Question: I am using Android 4.0 and above . I need to install support libraries for one of the old project which I want to run . But it gives me an error while installing from Eclipse.Why is it and how can I solve it ? I have disabled my Antivirus , closed all the programs and windows except Eclipse and tried but still the error prevails.

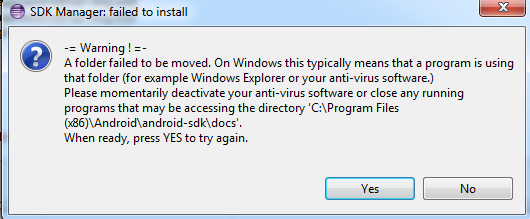
Answer: You can just download it from <URL>. Add this to your 'libs' folder and include it in your java build path.